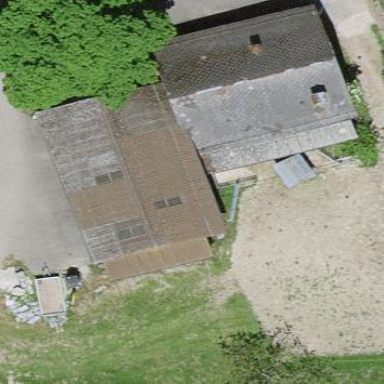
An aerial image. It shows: Rural barn.